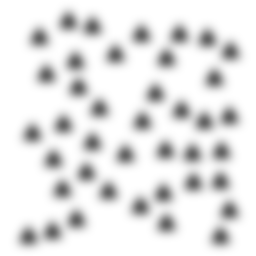
Squares: 0
Triangles: 40
Stars: 0
Total shapes: 40